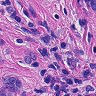
Metastatic tissue present: yes